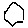
Label: hexagon